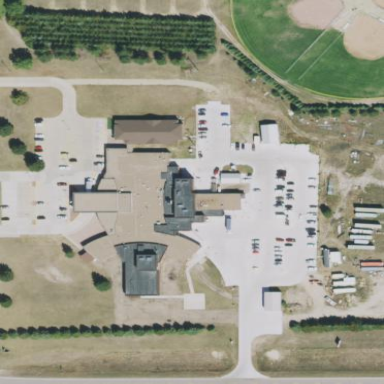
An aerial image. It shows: Hospital building.